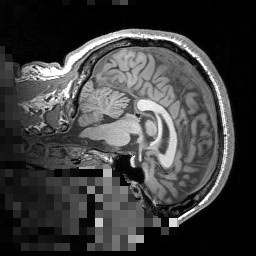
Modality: T1w
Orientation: sagittal
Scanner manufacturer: siemens
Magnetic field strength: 3 T
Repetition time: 1.5 s
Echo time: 0.00291 s